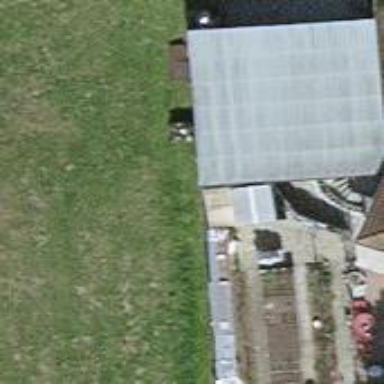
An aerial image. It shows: Garage.